Question: I've temporarily inherited the responsibility to look after the website front end to our project as our web maintainer has just left and there isn't a replacement yet (and I'm a summer student anyway, so I'm off soon too...). I'm not very experienced with HTML/CSS/etc, and I'm having some problems getting a table formatted the way the bosses would like it. The table HTML/CSS (cut down as much as I think I can) is as follows:
'''
<html>
<head>
<style type="text/css">
/* Old CSS from web-guy before me */
h5 {
font-size: 150%;
color: #878796;
font-family: Arial,Helvetica,sans-serif;
}
.details-container {
border-right : 1px;
border-right-color:#F6F6F6;
float:left;
}
.title-details h5 {
text-align: center;
margin: 0px;
margin-bottom: 5px;
margin-top: 5px;
}
/* From here on it is mostly my CSS */
table.center {
margin-left:auto;
margin-right:auto;
}
.details-column-left{
text-align:right;
padding-right:2px;
}
.details-column-right{
text-align:left;
padding-left:2px;
}
</style>
</head>
<body>
<div class="details-container">
<div class="title-details">
<h5>Details</h5>
</div>
<div class="details">
<table class="center">
<tr>
<th class="details-column-left">Title</th>
<td class="details-column-right">Prince</td>
</tr>
<tr>
<th class="details-column-left">Name</th>
<td class="details-column-right">Vlad III the Impaler</td>
</tr>
<tr>
<th class="details-column-left">Nationality</th>
<td class="details-column-right">Romanian</td>
</tr>
<tr>
<th class="details-column-left">Job</th>
<td class="details-column-right">General</td>
</tr>
<tr>
<th class="details-column-left">Extremely Long Header Text</th>
<td class="details-column-right">Equally Long Value Text</td>
</tr>
<tr>
<th class="details-column-left">Header</th>
<td class="details-column-right">Value</td>
</tr>
</table>
</div>
</div>
</body>
</html>
'''
The text in the table (that is, the header cells text and the standard cells text) is generated server-side based on a database, so the values in them can be quite long or quite short (with a reasonable maximum length). The bosses want it as follows:
- - -
I think I've managed to capture 1 and 2 okay - this table should expand if you add longer 'th/td' s, and it should likewise get smaller if you remove them - but I'm struggling with number 3. I'm just not sure how to do it at all. I've tried using a '<caption>', but that didnt help - it's still centered above the entire table, not centered above the column split.
So, I'd appreciate any help getting the table to look 'right'. The only expected browser is apparently Firefox, versions 2 through 3.5 (although pushing 3.5 over 2 mostly). I apologise if I've missed any important information - please just ask and I'll add it.
Screenshot (red lines just for marking centre, not actually on table IRL):

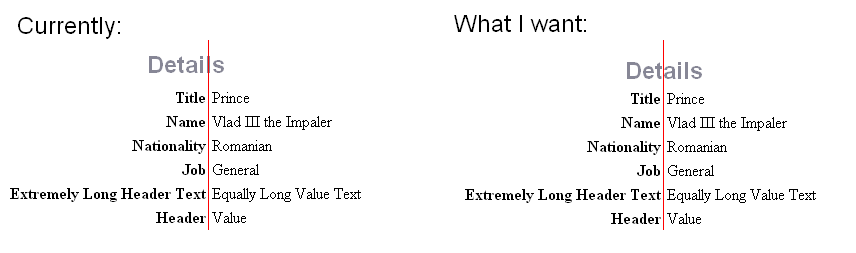
Answer: The Solution
Its a bit tricky, but you could do this:
'''
<html>
<head>
<style type="text/css">
/* Old CSS from web-guy before me */
h5 {
font-size: 150%;
color: #878796;
font-family: Arial,Helvetica,sans-serif;
}
.details-container {
border-right : 1px;
border-right-color:#F6F6F6;
float:left;
}
.title-details h5 {
margin: 0px;
margin-bottom: 5px;
margin-top: 5px;
}
/* From here on it is mostly my CSS */
table.center {
margin-left:auto;
margin-right:auto;
}
.details-column-left{
text-align:right;
padding-right:2px;
}
.details-column-right{
text-align:left;
padding-left:2px;
}
</style>
</head>
<body>
<div class="details-container">
<div class="details">
<table class="center">
<tr><td>&nbsp;</td><td><div style="width: 1px;overflow:visible;text-align: center;margin: -40px;"><h5>Details</h5></div></td><td>&nbsp;</td></tr>
<tr>
<th class="details-column-left">Title</th>
<td width="1">&nbsp;</td>
<td class="details-column-right">Prince</td>
</tr>
<tr>
<th class="details-column-left">Name</th>
<td>&nbsp;</td>
<td class="details-column-right">Vlad III the Impaler</td>
</tr>
<tr>
<th class="details-column-left">Nationality</th>
<td>&nbsp;</td>
<td class="details-column-right">Romanian</td>
</tr>
<tr>
<th class="details-column-left">Job</th>
<td>&nbsp;</td>
<td class="details-column-right">General</td>
</tr>
<tr>
<th class="details-column-left">Extremely Long Header Text</th>
<td>&nbsp;</td>
<td class="details-column-right">Equally Long Value Text</td>
</tr>
<tr>
<th class="details-column-left">Header</th>
<td>&nbsp;</td>
<td class="details-column-right">Value</td>
</tr>
</table>
</div>
</div>
</body>
'''
it's, not really clean and tidy, but it should work out just fine
greetz